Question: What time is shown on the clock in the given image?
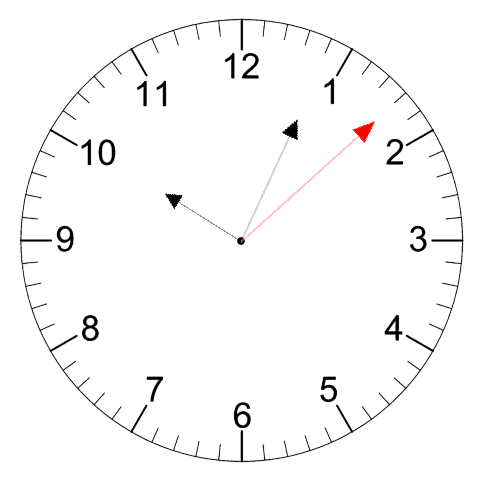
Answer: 10:04:08